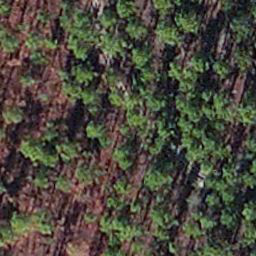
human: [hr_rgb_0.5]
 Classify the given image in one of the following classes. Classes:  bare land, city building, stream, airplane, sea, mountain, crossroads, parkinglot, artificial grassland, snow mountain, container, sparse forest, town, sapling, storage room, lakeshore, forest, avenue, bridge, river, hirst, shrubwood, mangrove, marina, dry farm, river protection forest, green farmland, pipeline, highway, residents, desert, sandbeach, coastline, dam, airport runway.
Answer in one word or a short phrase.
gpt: sapling